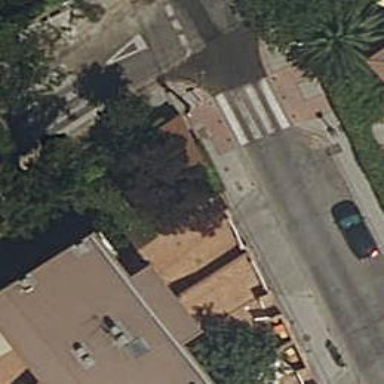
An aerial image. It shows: Sidewalk.